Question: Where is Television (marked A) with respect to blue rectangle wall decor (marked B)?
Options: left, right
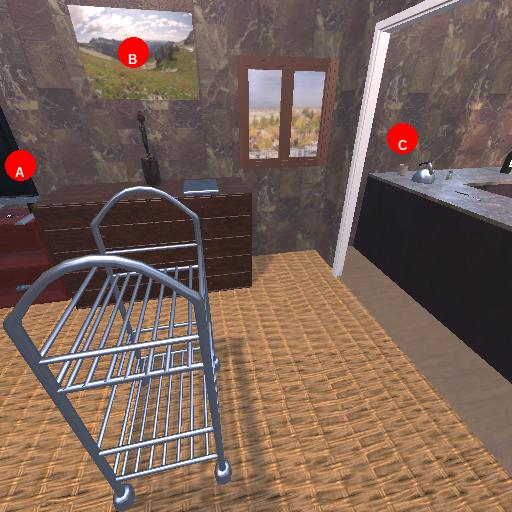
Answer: left